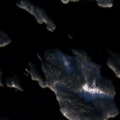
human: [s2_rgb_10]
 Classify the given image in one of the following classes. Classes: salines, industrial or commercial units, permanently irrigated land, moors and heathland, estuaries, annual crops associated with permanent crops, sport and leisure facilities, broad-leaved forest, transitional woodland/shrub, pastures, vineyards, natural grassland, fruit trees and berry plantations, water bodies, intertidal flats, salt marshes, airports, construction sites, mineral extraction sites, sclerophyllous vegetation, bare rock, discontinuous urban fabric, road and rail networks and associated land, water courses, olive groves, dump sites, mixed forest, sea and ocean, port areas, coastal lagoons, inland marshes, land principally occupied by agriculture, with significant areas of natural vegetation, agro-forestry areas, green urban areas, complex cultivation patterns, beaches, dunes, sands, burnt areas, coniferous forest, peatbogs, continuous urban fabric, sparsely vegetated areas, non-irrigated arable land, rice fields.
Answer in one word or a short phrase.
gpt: coniferous forest, mixed forest, water bodies